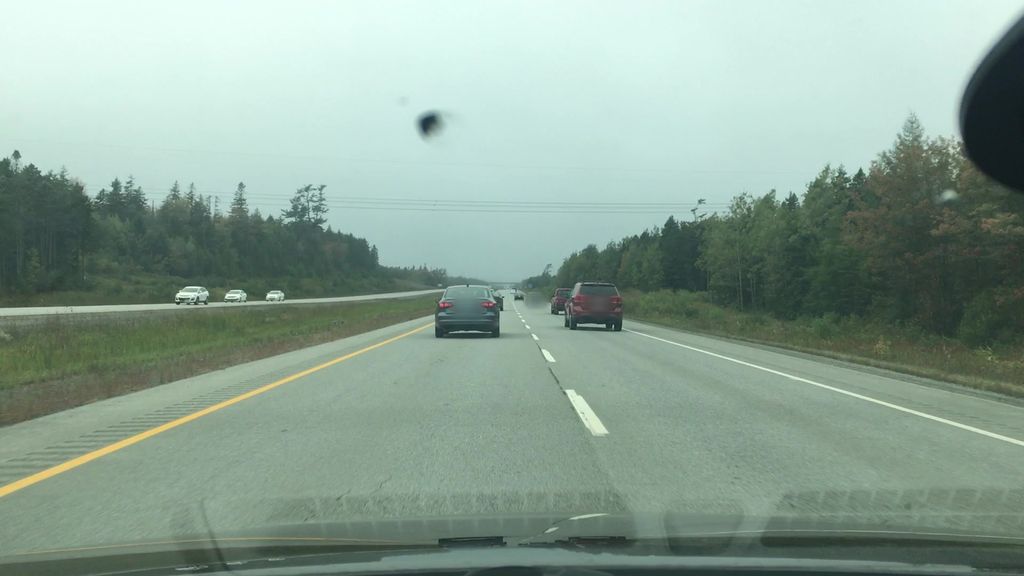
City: halifax